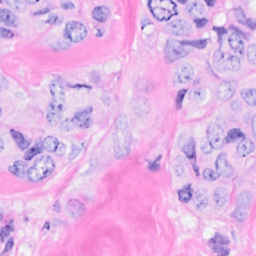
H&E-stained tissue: Breast